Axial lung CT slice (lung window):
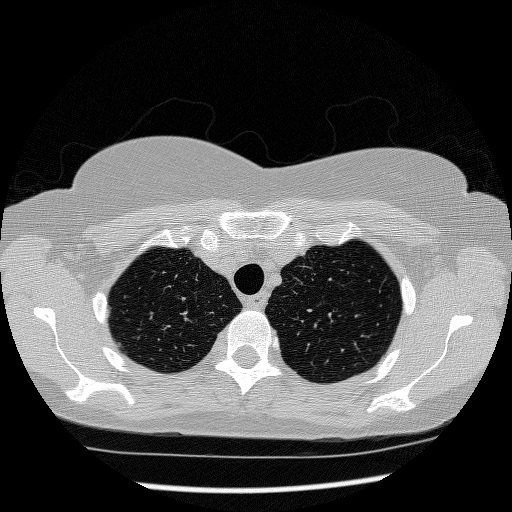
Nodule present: no